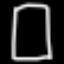
Label: square